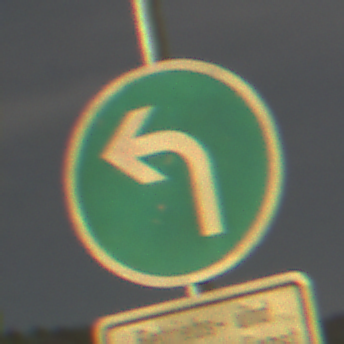
Verkehrszeichen: VorgeschriebeneFahrtrichtungLinks
Zusatzzeichen unten: BesondereFahrzeugeUndTransportgueter9
Umgebung: Outdoor, Urban
Tageszeit: Night
Wetter: PartlyCloudy
Licht: Artificial
Jahreszeit: NotSpecified
Kontrast: HighContrast